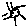
Label: sun